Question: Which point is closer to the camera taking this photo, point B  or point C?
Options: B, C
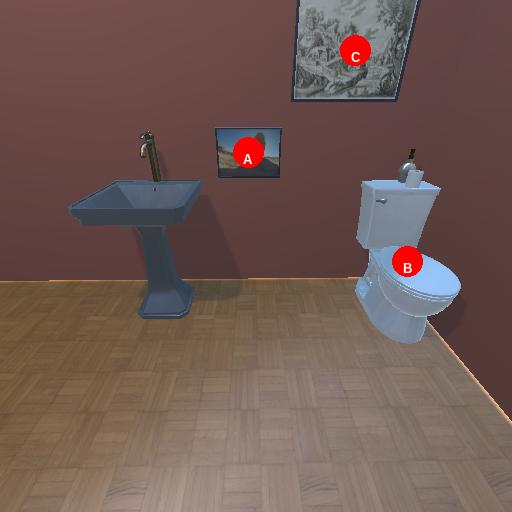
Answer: B